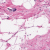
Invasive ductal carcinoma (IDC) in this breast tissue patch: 0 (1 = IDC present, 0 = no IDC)